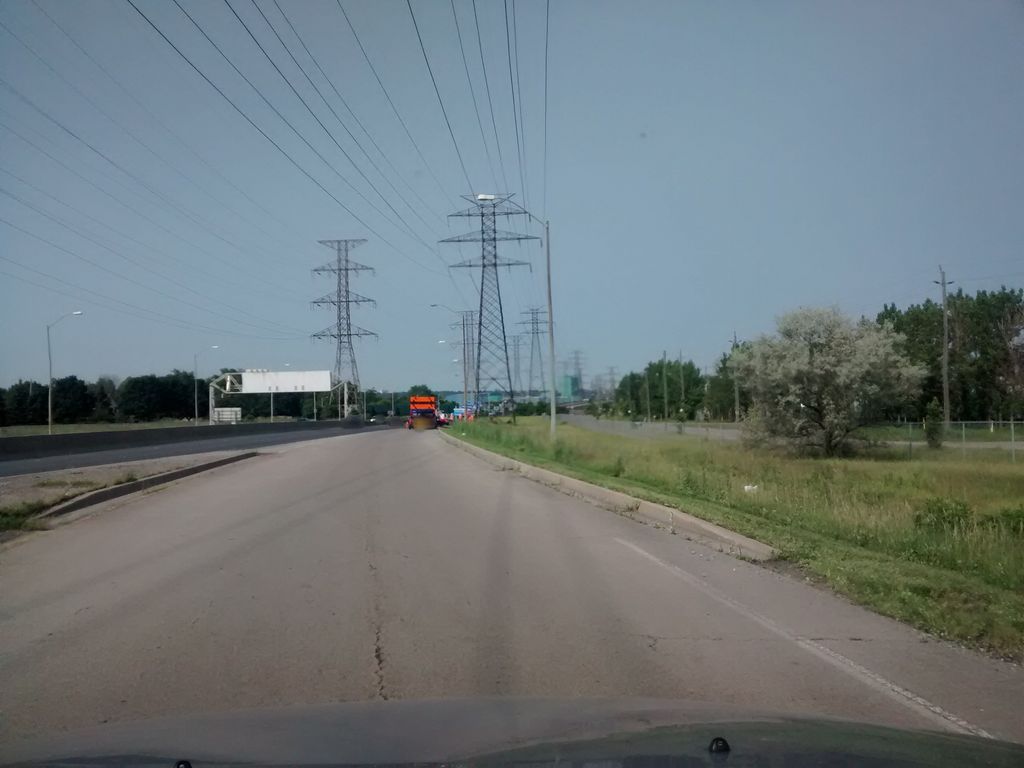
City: hamilton